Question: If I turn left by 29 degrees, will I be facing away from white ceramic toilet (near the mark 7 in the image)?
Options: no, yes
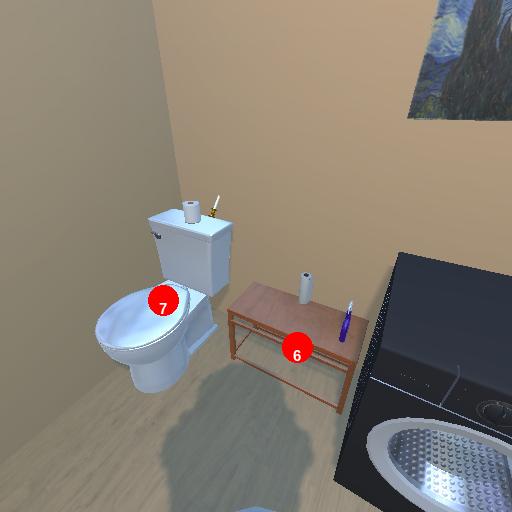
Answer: no